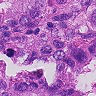
Metastatic tissue present: yes